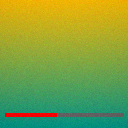
Screen state: on